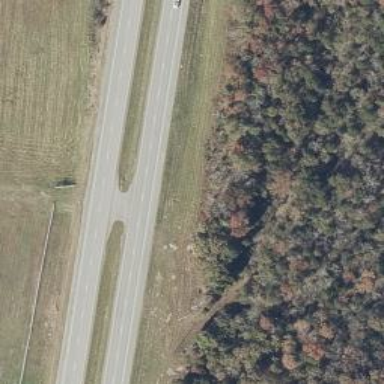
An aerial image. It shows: Trunk link highway with asphalt surface.